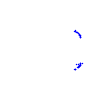
Particle: proton